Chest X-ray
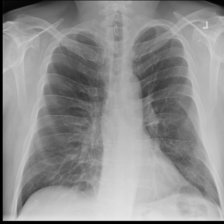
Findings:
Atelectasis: negative
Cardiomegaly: negative
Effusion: negative
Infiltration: negative
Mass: negative
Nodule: negative
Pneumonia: negative
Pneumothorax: negative
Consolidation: negative
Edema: negative
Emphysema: negative
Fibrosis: negative
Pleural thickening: negative
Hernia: negative